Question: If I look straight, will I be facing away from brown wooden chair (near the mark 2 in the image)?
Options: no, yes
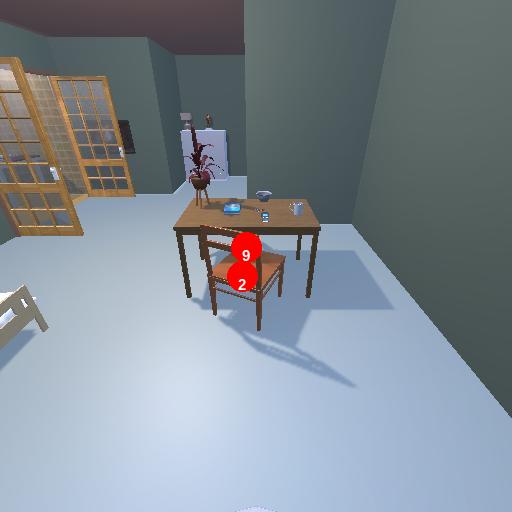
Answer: no